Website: lowes
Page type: payment
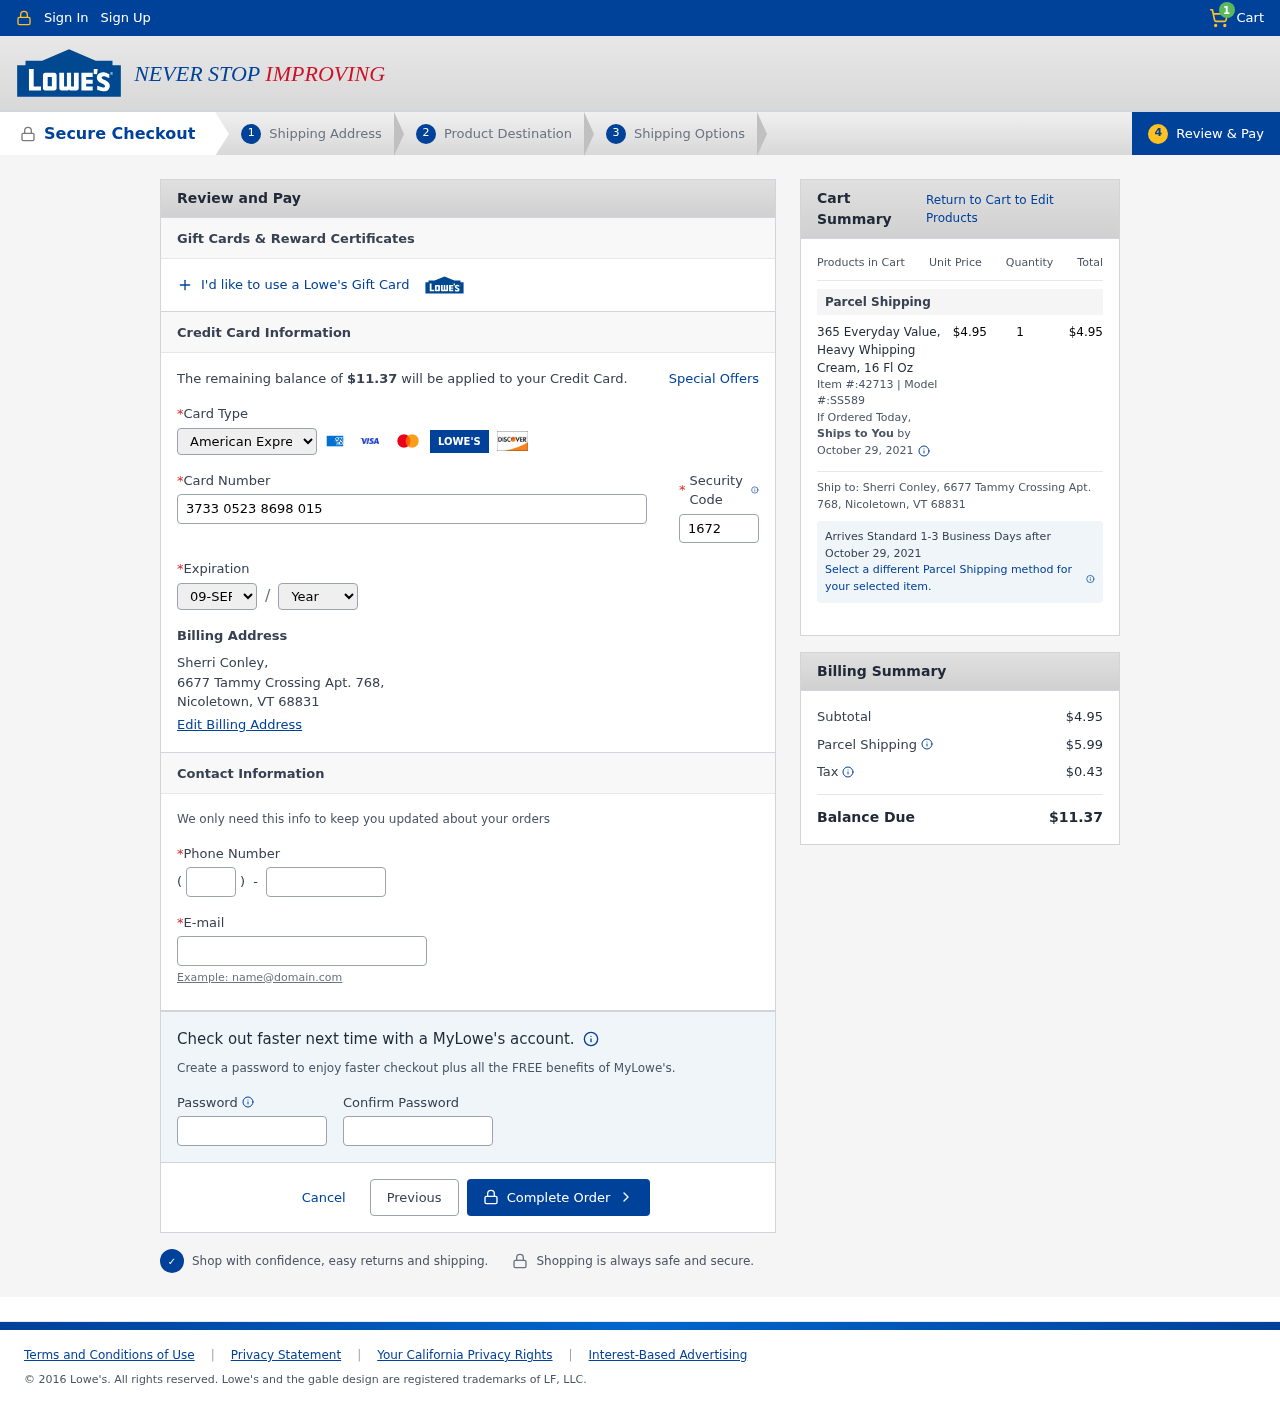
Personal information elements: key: PII_CARD_CVV
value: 1672
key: PII_CARD_EXPIRY_MONTH
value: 09
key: PII_CARD_EXPIRY_YEAR
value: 29
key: PII_CARD_NUMBER
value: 3733 0523 8698 015
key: PII_CARD_TYPE
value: American Express
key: PII_CITY_STATE_ZIP
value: Nicoletown, VT 68831
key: PII_EMAIL
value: sherri_conley@hotmail.com
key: PII_FULLNAME
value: Sherri Conley,
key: PII_PHONE
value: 3624255743
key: PII_PHONE_AREA
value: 362
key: PII_STREET
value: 6677 Tammy Crossing Apt. 768
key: PII_STREET
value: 6677 Tammy Crossing Apt. 768,
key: PII_FULLNAME2
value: Sherri Conley
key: PII_CITY
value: Nicoletown
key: PII_STATE_ABBR
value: VT
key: PII_POSTCODE
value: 68831
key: PII_POSTCODE_FULL
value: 68831
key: PII_CITY_STATE
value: Nicoletown, VT
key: PII_POSTCODE_NUMERIC
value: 68831
Product elements: key: PRODUCT1_NAME
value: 365 Everyday Value, Heavy Whipping Cream, 16 Fl Oz
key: PRODUCT1_PRICE
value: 4.95
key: PRODUCT1_QUANTITY
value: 1
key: PRODUCT1_ITEM
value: Item #:42713
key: PRODUCT1_MODEL
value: Model #:SS589
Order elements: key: ORDER_NUM_ITEMS
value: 1
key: ORDER_TOTAL
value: $11.37
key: ORDER_SHIPPING_DATE
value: October 29, 2021
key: ORDER_SUBTOTAL
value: $4.95
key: ORDER_SHIPPING_DATE2
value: October 29, 2021
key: ORDER_SHIPPING_COST
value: $5.99
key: ORDER_TAX
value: $0.43